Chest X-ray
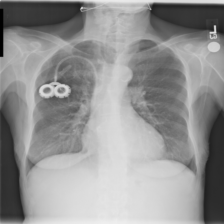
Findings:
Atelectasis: negative
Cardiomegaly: negative
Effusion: negative
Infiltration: negative
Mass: negative
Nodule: negative
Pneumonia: negative
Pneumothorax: negative
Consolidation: negative
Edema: negative
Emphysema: negative
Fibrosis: negative
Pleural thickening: negative
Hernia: negative